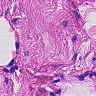
Metastatic tissue present: no